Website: bh-photo
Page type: billing-address
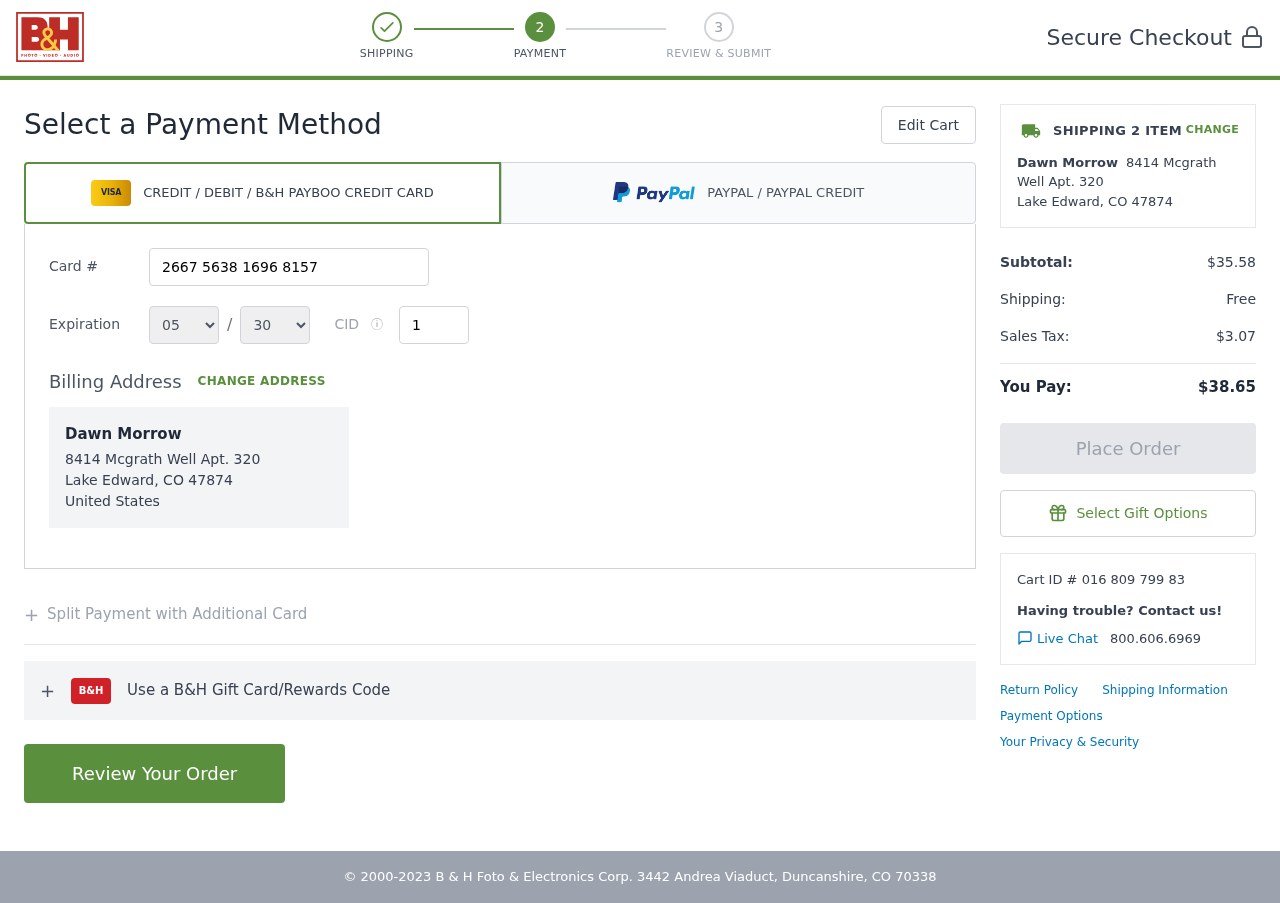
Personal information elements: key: PII_CARD_CVV
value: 144
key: PII_CARD_EXPIRY_MONTH
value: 05
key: PII_CARD_EXPIRY_YEAR
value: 30
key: PII_CARD_NUMBER
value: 2667 5638 1696 8157
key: PII_CITY_STATE_ZIP
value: Lake Edward, CO 47874
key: PII_COUNTRY
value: United States
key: PII_FULLNAME
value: Dawn Morrow
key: PII_STREET
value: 8414 Mcgrath Well Apt. 320
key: PII_FULLNAME2
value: Dawn Morrow
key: PII_CITY
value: Lake Edward
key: PII_STATE_ABBR
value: CO
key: PII_POSTCODE
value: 47874
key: PII_POSTCODE_FULL
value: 47874
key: PII_CITY_STATE
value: Lake Edward, CO
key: PII_POSTCODE_NUMERIC
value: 47874
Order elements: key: ORDER_NUM_ITEMS
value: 2
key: ORDER_SUBTOTAL
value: $35.58
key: ORDER_SHIPPING_COST
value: Free
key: ORDER_TAX
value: $3.07
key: ORDER_TOTAL
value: $38.65
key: ORDER_ID
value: Cart ID # 016 809 799 83